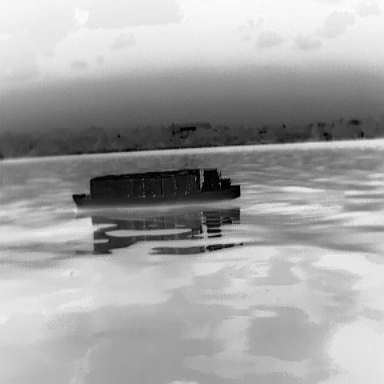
There is a fishing_boat in the infrared image.